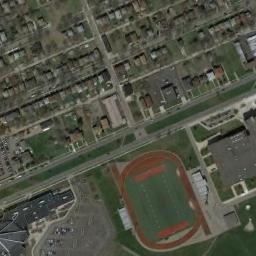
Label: ground_track_field